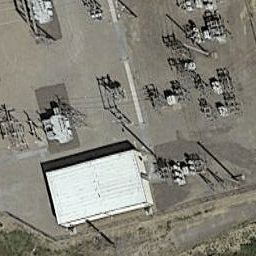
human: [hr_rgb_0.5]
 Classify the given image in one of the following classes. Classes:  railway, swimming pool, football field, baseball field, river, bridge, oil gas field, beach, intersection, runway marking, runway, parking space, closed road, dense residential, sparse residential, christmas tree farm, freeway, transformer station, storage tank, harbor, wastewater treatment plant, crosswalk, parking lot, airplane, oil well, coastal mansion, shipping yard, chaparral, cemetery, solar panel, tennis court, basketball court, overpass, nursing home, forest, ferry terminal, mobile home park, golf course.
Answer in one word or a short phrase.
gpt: transformer station